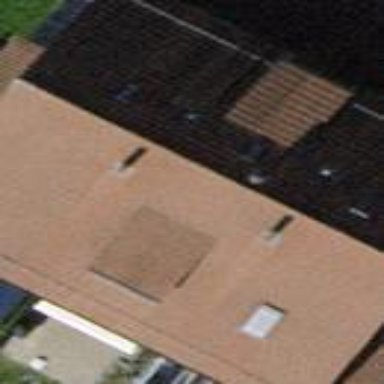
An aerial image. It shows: Terrace building.